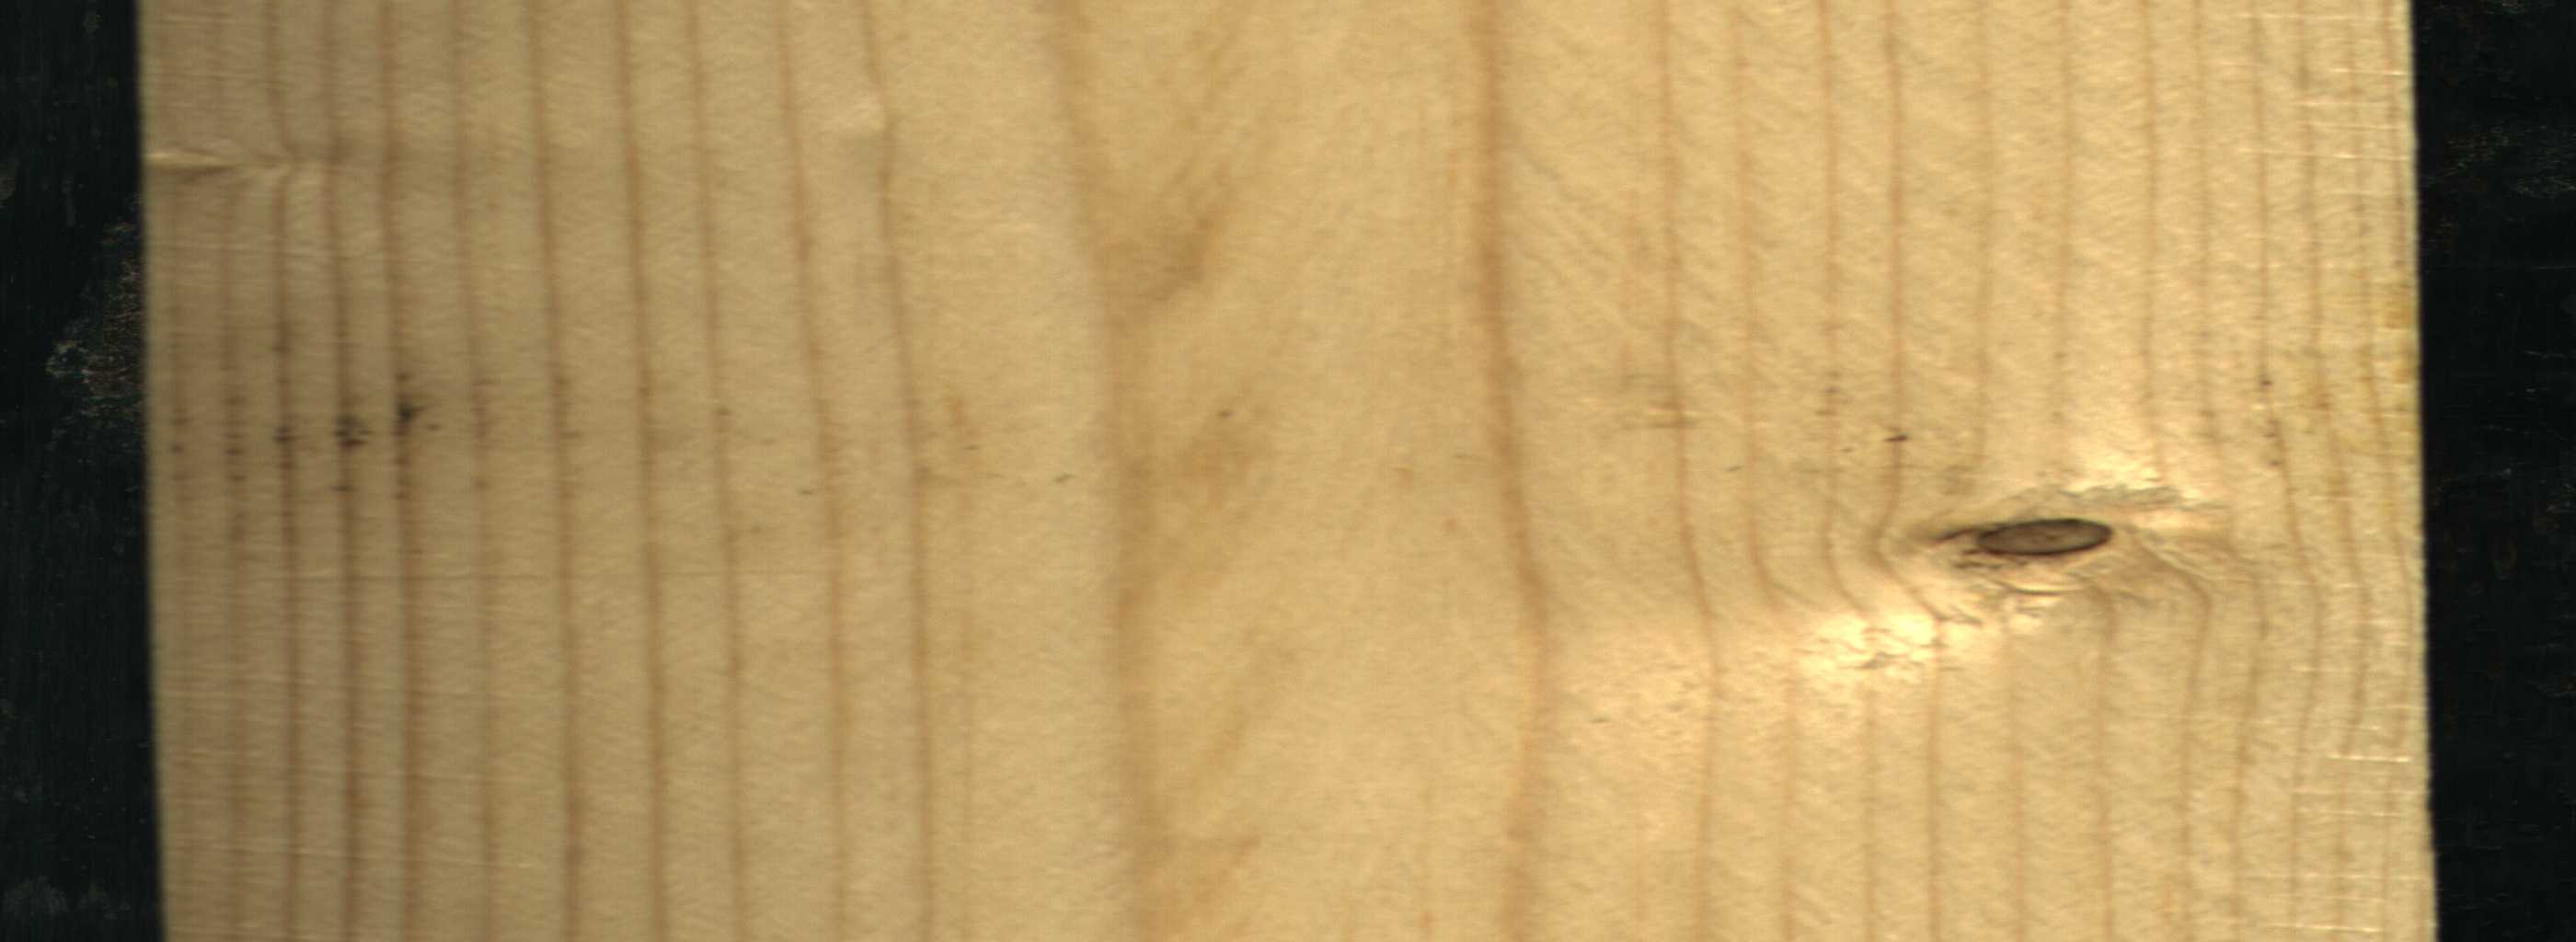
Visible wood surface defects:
Dead_Knot